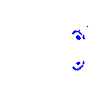
Particle: pion